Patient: sex F, age 58
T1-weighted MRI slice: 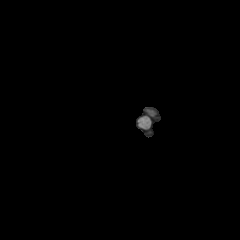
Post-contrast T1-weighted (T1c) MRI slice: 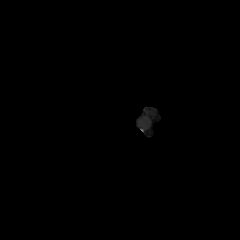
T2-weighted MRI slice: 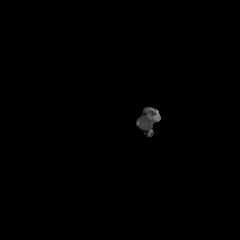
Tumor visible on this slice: no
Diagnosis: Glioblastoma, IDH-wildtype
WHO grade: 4